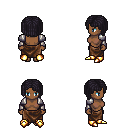
a pixel art fantasy rpg character, female body template, human, dark skin, steel arm armor, robe skirt, raven pageboy hairstyle, gold boots, four views (front, back, left, right), 2x2 character sprite sheet, small pixel art, hard edges, no anti-aliasing